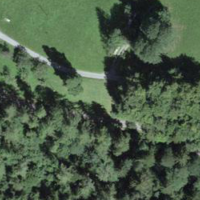
EUNIS habitat code: 41
Species observed at this site:
Chelidonium majus